Field crop: tomato
Growth stage: 1
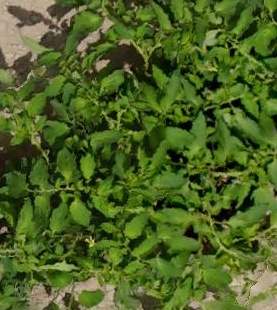
Species: tomato